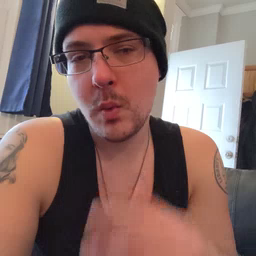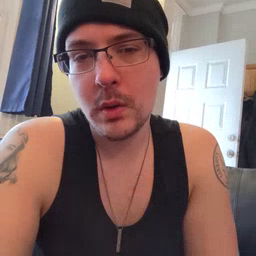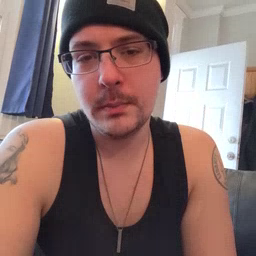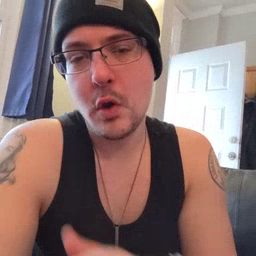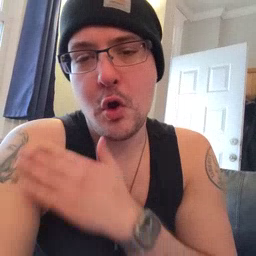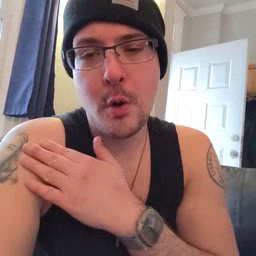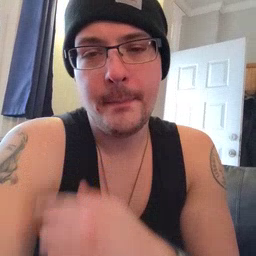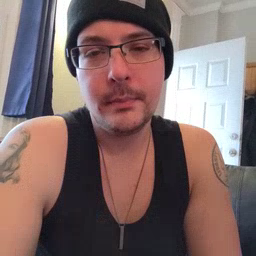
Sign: arm